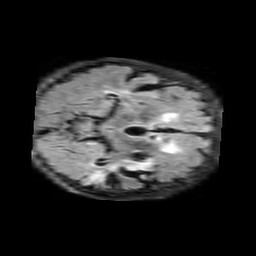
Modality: FLAIR
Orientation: axial
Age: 78
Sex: female
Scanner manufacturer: philips
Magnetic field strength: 3 T
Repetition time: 11 s
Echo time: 0.12 s